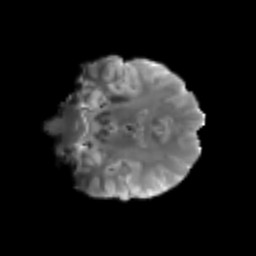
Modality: T2w
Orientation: coronal
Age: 47
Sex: male
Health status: healthy
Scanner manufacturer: siemens
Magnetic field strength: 3 T
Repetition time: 3.6 s
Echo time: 0.092 s